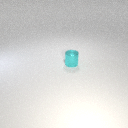
small cyan metal cylinder